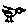
Label: bird